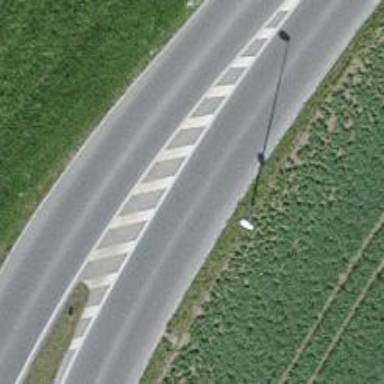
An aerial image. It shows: Secondary road.